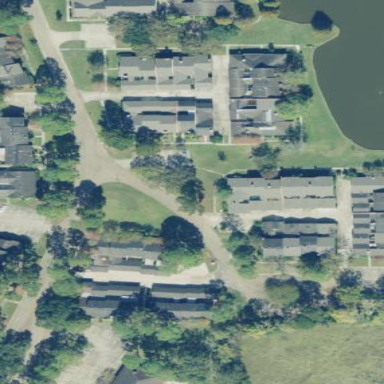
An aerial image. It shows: Condominium within residential area.